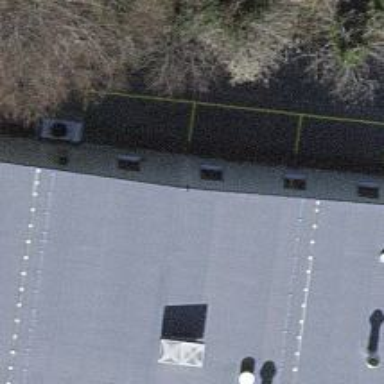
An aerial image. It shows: Building with ridged roof.